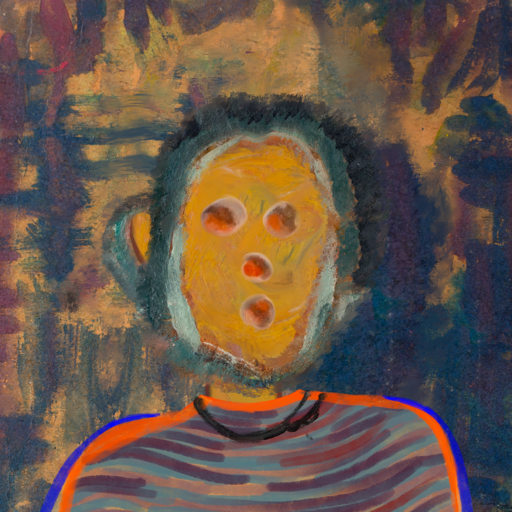
Background: InTheSun, Head And Neck Front: After_Raid, Face Front: Rupkatha, Bust: Experience, Hair Front: Boggyland, Head Accessory: Blank, Second Necklace: Blank, Necklace: Orphan, Baby: Blank